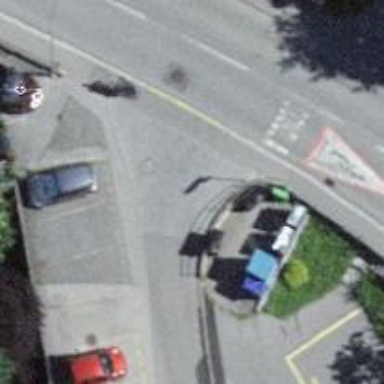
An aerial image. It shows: Recycling container at amenity designated for recycling.